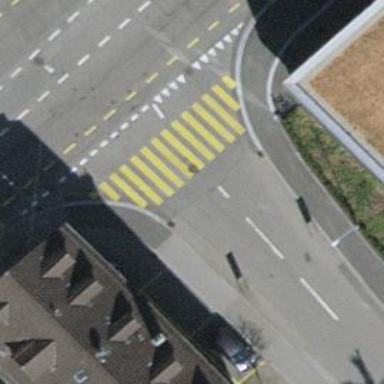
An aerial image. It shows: Zebra crossing with distinctive markings.